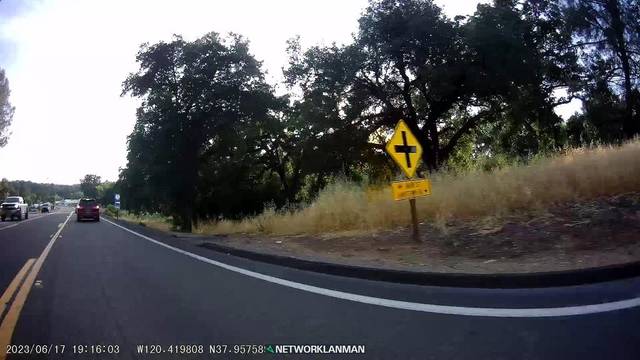
Region: United States
Coordinates: 37.957, -120.42